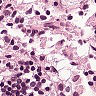
Metastatic tissue present: no